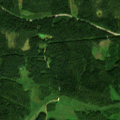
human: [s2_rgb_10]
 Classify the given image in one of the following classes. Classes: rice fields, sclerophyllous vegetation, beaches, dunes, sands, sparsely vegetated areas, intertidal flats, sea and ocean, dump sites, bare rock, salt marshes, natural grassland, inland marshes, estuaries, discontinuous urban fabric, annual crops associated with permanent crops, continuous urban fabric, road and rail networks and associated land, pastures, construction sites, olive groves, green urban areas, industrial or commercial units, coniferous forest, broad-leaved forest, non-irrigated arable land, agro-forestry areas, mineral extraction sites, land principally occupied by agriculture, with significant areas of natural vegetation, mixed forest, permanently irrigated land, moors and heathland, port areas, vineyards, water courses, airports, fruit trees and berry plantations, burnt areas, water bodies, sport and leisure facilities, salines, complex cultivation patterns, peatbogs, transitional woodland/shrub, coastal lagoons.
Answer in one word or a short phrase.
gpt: pastures, broad-leaved forest, coniferous forest